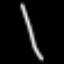
Label: line